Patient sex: M
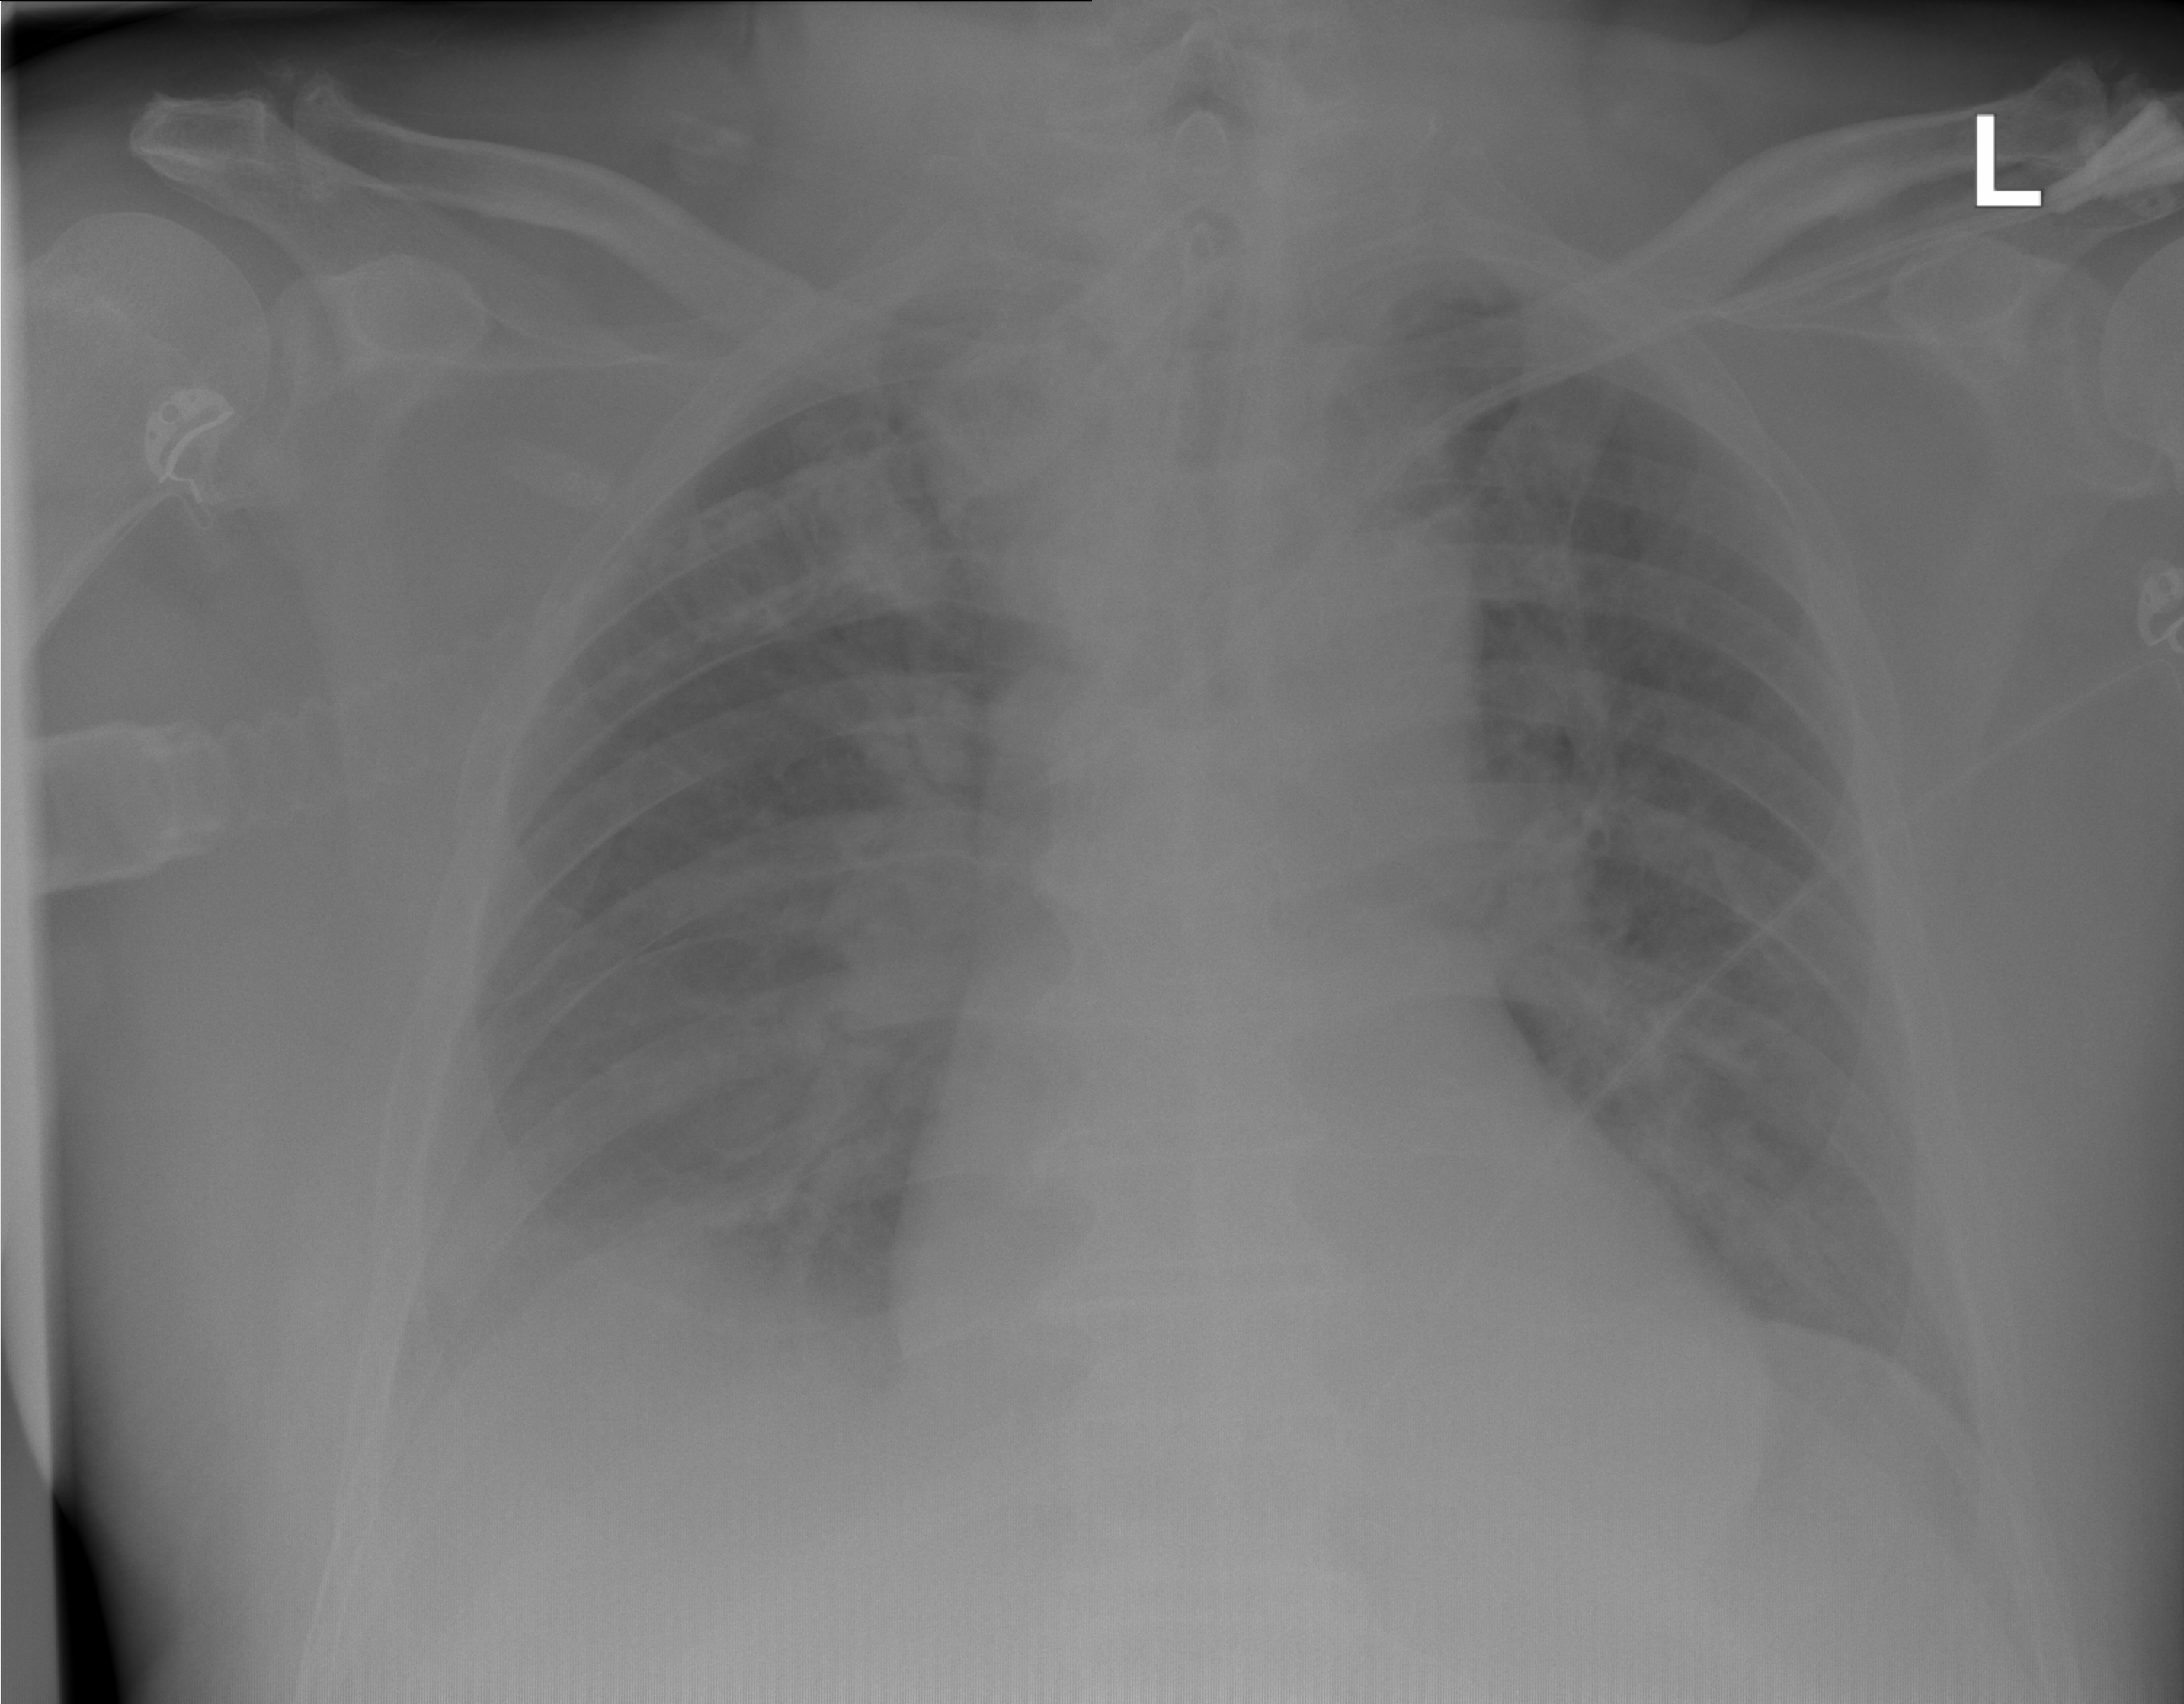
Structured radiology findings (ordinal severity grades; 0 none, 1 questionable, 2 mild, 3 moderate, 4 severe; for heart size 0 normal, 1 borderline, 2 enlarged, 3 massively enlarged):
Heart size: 0
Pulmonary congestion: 1
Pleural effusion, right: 1
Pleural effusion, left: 0
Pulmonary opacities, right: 0
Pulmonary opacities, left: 0
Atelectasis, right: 1
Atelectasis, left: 0